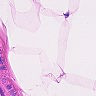
Metastatic tissue present: no